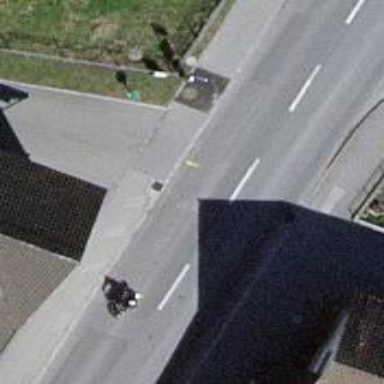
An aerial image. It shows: Bus stop with designated stop position for public transport.